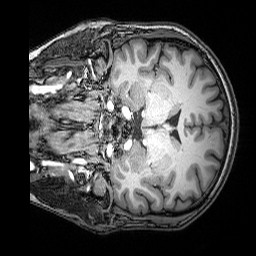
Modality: T1w
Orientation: coronal
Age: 29
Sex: male
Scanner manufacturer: siemens
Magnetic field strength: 3 T
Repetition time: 2.53 s
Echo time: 0.00388 s